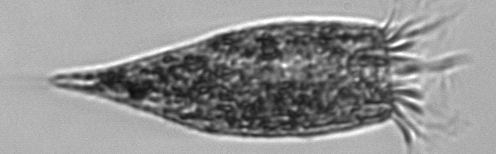
Label: Strombidium_conicum